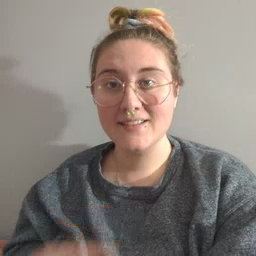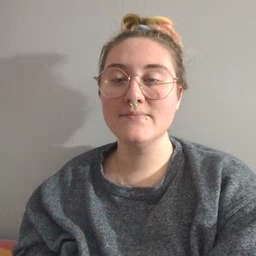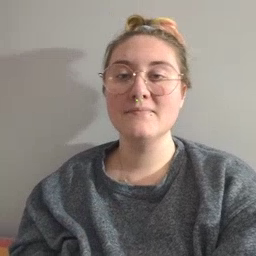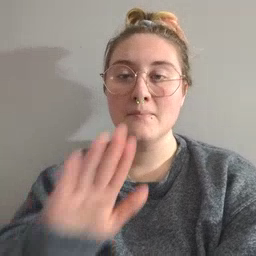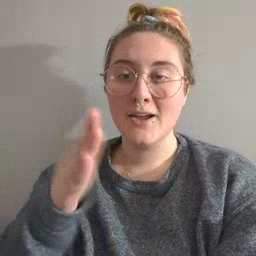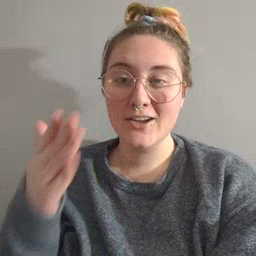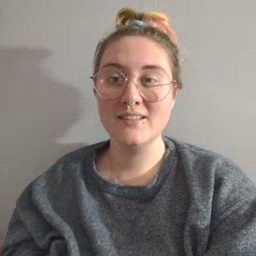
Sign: book